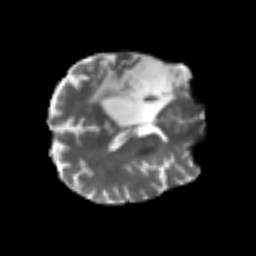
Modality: T2w
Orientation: axial
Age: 55
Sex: male
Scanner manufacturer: siemens
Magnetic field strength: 3 T
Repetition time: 4.987 s
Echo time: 0.0792 s